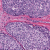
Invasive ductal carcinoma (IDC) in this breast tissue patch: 0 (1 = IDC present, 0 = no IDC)